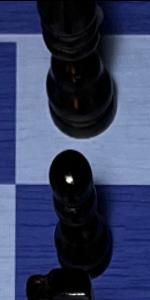
Label: Pawn_Black